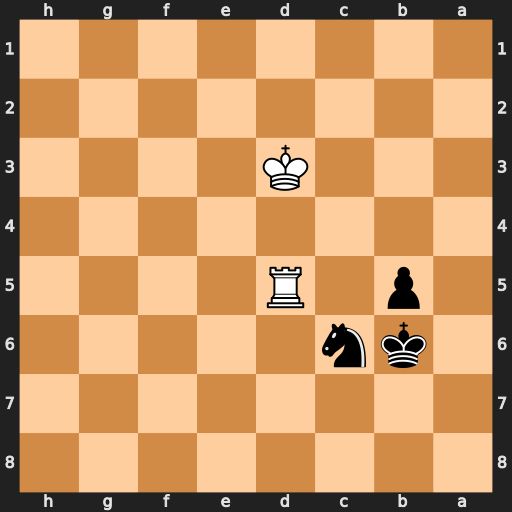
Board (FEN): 8/8/1kn5/1p1R4/8/3K4/8/8
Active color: b
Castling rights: -
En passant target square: -
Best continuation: Nb4+ Ke4 Nxd5